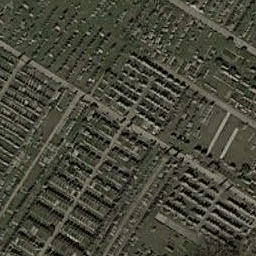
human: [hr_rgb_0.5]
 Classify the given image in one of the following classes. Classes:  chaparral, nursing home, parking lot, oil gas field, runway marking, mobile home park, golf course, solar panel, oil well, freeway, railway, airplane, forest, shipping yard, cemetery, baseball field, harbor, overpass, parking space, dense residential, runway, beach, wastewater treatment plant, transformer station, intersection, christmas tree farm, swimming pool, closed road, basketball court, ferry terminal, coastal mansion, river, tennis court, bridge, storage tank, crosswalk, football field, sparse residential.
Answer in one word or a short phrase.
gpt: cemetery